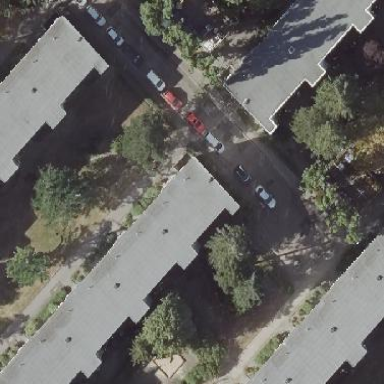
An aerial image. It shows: Flat-roofed residential building.